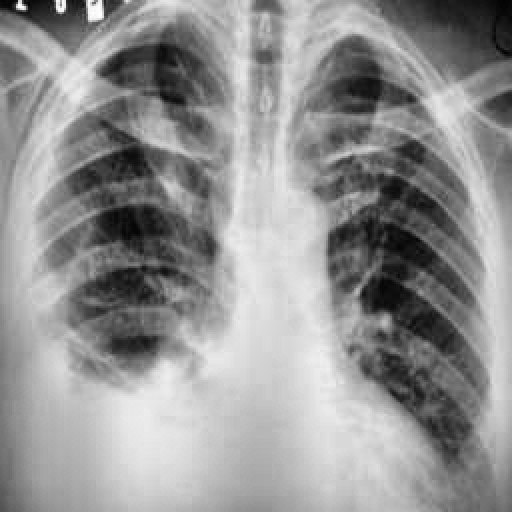
Finding: TUBERCULOSIS